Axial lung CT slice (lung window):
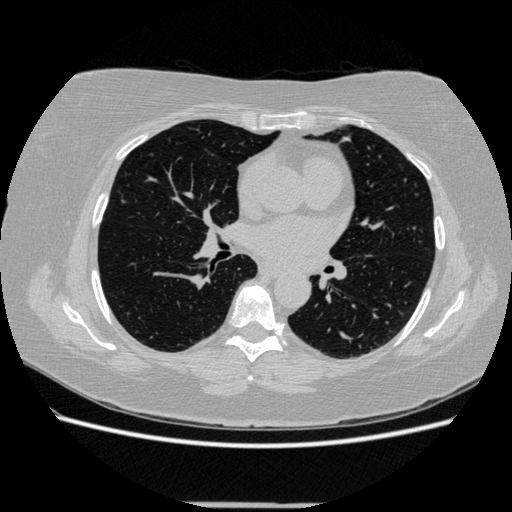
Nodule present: no